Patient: sex F, age 64
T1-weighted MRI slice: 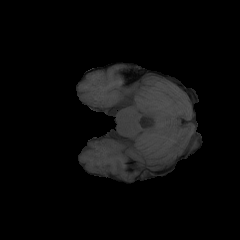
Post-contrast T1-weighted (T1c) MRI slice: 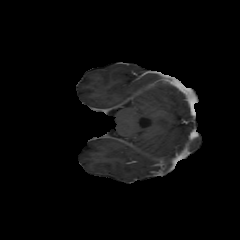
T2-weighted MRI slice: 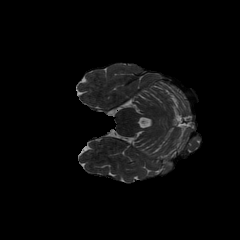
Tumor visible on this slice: no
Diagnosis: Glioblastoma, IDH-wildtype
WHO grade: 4